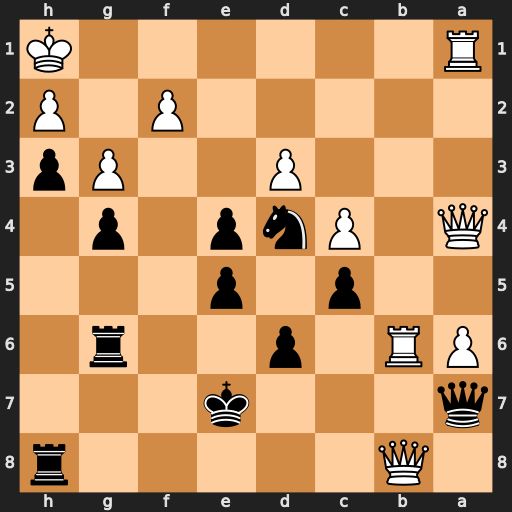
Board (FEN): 1Q5r/q3k3/PR1p2r1/2p1p3/Q1Pnp1p1/3P2Pp/5P1P/R6K
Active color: b
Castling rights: -
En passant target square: -
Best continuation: Rxb8 Rxb8 Qxb8